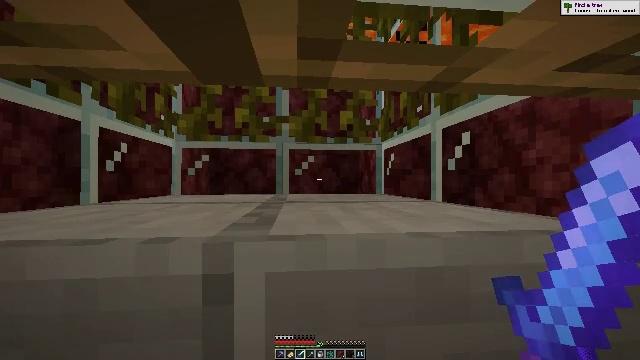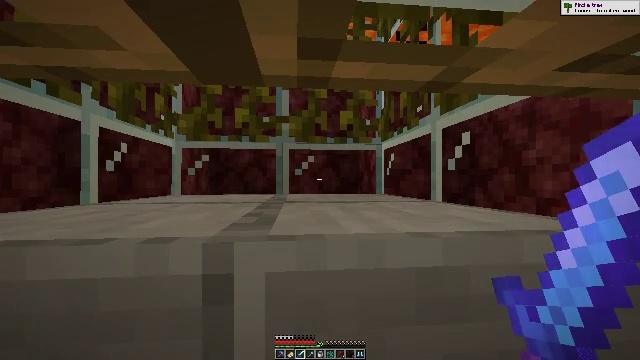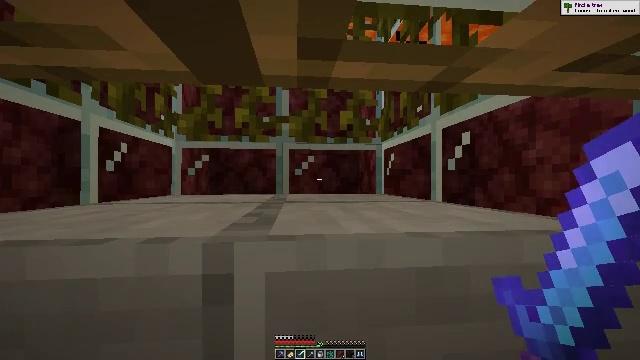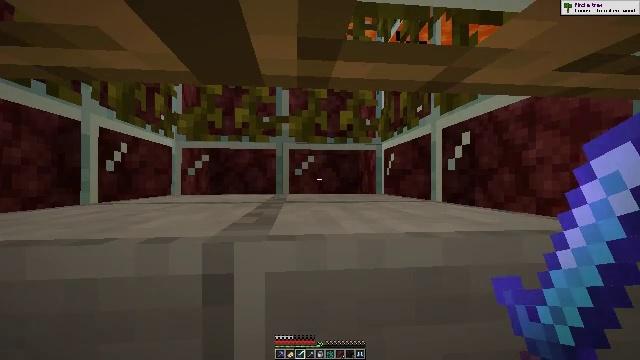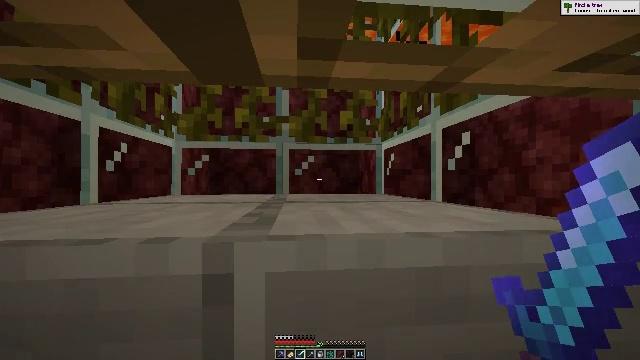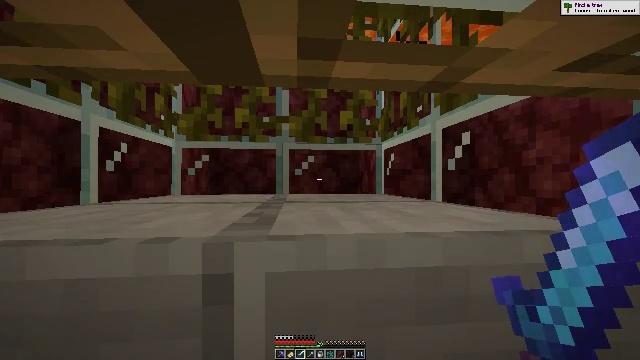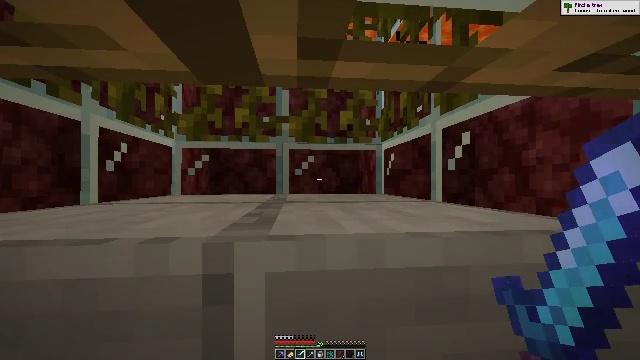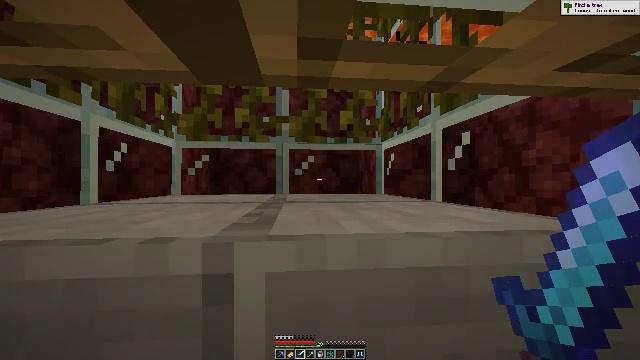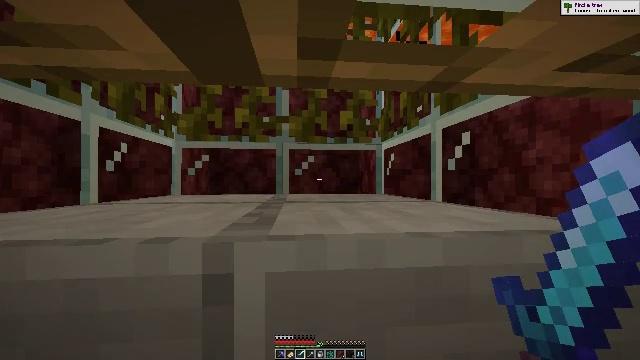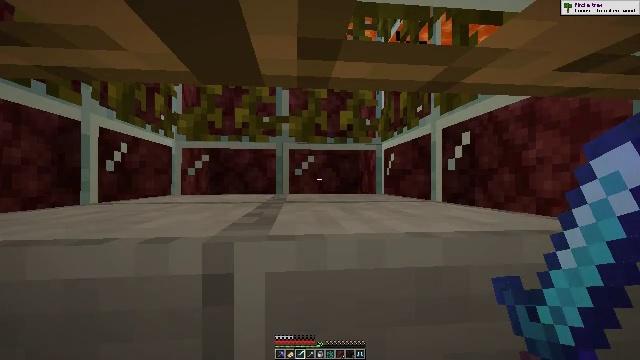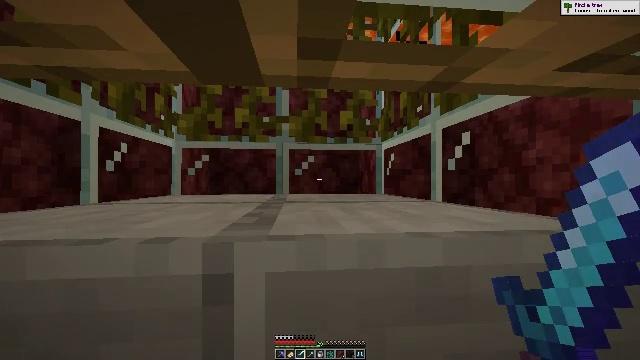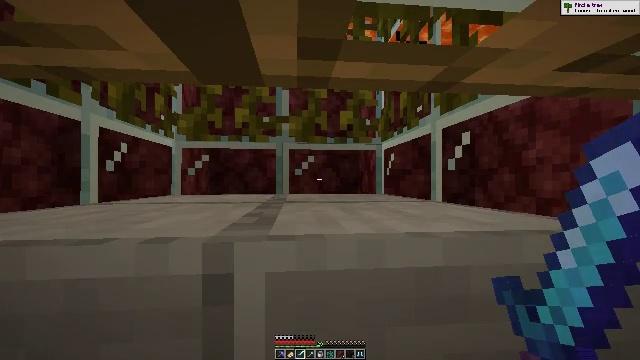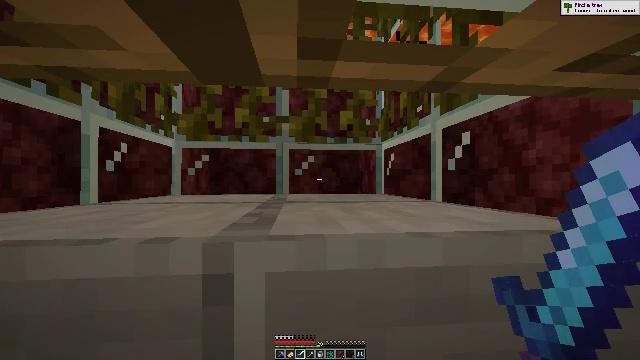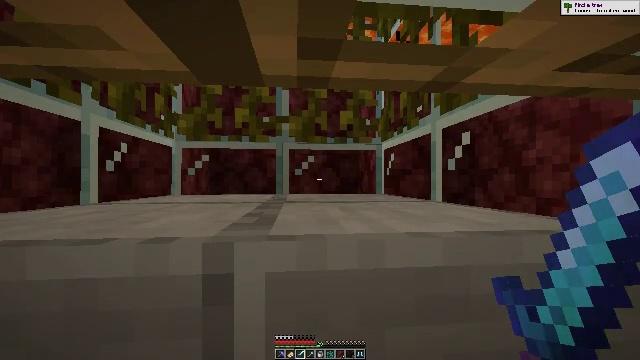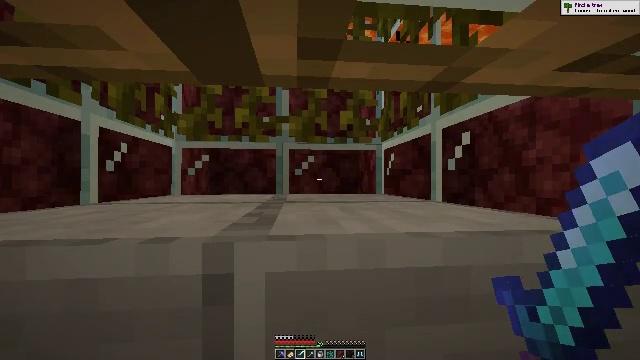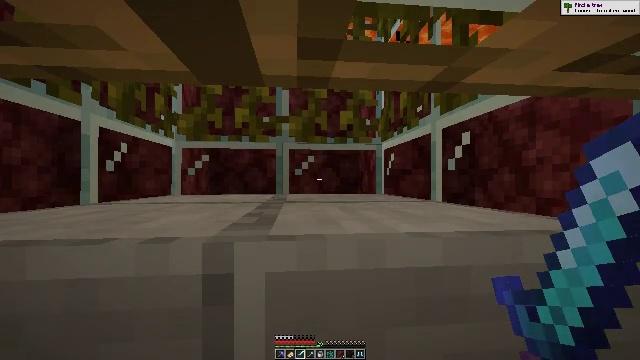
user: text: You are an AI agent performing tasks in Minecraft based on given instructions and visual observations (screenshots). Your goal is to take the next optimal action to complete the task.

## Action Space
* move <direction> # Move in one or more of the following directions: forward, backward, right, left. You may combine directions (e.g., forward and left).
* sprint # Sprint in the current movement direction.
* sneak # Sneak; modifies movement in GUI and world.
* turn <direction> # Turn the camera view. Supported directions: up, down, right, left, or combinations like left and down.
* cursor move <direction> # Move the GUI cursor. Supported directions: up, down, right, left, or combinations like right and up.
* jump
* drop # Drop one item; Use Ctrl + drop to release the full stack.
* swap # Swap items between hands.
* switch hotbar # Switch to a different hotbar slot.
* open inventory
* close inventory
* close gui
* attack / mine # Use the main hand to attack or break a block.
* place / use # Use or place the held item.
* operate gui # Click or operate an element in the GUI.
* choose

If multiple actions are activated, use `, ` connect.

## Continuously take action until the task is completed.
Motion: motion action
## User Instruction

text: Interact with a crafting table to get lapis lazuli.
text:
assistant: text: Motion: no_op
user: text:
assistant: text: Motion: no_op
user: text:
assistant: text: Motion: no_op
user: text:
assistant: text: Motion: no_op
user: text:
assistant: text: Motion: no_op
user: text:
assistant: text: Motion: no_op
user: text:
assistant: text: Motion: no_op
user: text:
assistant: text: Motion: no_op
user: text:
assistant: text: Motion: no_op
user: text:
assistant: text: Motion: no_op
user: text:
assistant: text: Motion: no_op
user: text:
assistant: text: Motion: no_op
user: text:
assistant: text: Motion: no_op
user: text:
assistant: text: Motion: no_op
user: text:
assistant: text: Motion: no_op
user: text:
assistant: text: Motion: no_op
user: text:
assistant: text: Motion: no_op
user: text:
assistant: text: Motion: no_op
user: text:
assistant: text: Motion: no_op
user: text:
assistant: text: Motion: no_op
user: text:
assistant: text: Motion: no_op
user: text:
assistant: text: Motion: no_op
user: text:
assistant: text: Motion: no_op
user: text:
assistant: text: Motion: open inventory
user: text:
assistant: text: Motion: open inventory
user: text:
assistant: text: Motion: open inventory
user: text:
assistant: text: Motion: open inventory
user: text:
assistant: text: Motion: no_op
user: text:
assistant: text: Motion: no_op
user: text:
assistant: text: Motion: no_op